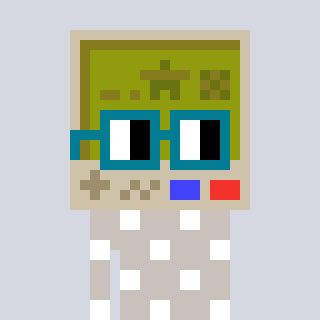
a pixel art character with square dark green glasses, a gameboy-shaped head and a foggrey-colored body on a cool background